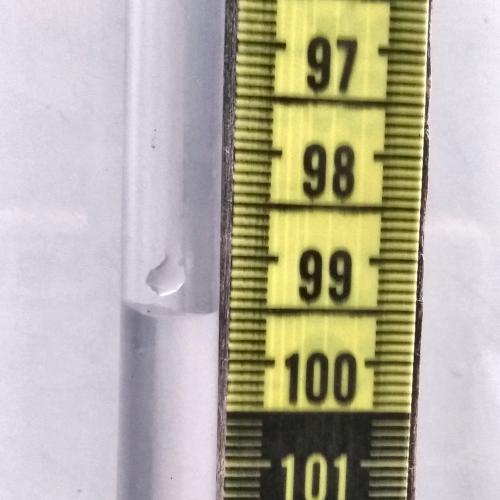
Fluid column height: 99.5 cm